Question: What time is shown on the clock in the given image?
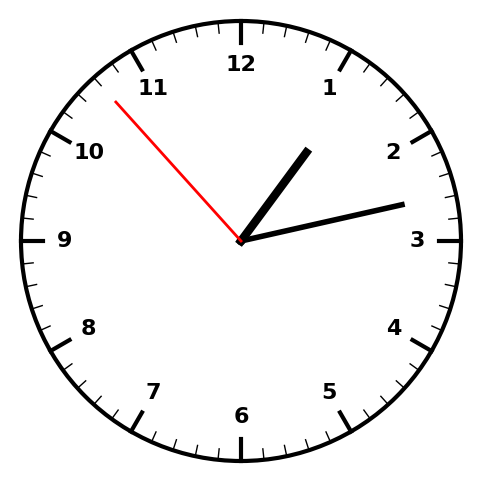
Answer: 01:12:53